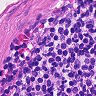
Metastatic tissue present: no